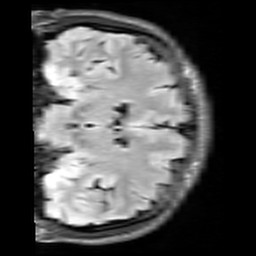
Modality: FLAIR
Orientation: coronal
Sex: male
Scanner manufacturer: siemens
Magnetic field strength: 3 T
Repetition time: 10 s
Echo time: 0.09 s